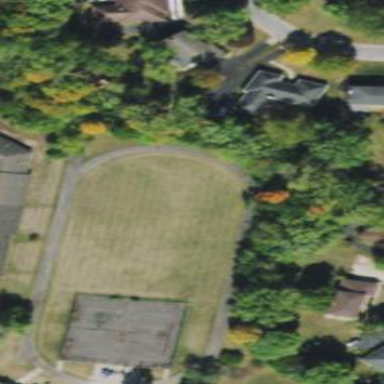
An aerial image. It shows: Athletic track located in leisure land area.